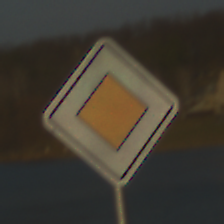
Verkehrszeichen: Vorfahrtsstrasse
Umgebung: Outdoor, RoadRail
Tageszeit: SunriseSunset
Wetter: PartlyCloudy
Licht: Natural
Jahreszeit: NotSpecified
Kontrast: HighContrast